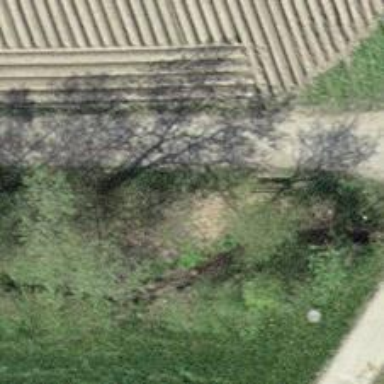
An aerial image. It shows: Brown bench.